Question: I am working in Access 2010 with user interface and a Microsoft SQL Server 2008 back-end where the database is stored.
A machine in my lab outputs results in the form of .csv files. These files are placed in a folder on the server. Currently, results are entered manually into the database. The goal is to have a program in access (VBA) that reads in the data in the files row by row and inserts each row of the file into a specific table in the database. I was instructed to us ADO objects to accomplish this.
My issue lies with trying to read in each row of the the delimited file. I was given a reference website <URL> but when I tried implementing the example under the subtitle and I get quite a few errors insisting methods were not found specifically at connection.Open. I want to obtain the values at each row and store them into temporary variables to pass to a stored procedure. the stored procedure is already created and the process to insert the new record is already created.
The code is a lower level function meaning it does not read in all the .csv files in the folder at one time. The function is given a file name by a higher level function and from that file name the function will read in each row from the specified file and store it in the table "tblICPMS". Here is a sample of what the .cvs file looks like when opened in excel
Here is my code:
'''
Public Function ImportICPMS(ThisFileName As String, ThisQueueID As Long, BatchID
As Long, InstrumentName As String, TechId As Long)
On Error GoTo HandleError
Const adOpenStatic = 3
Const adLockOptimistic = 3
Const adCmdText = &H0001
Dim obj_fso As Object
Dim objconnection As connection
Dim objRecordset As Recordset
Dim strpathtotextfile As String
'test if file exists (newpath is a public path to folder)'
Set obj_fso = CreateObject("Scripting.FileSystemObject")
If obj_fso.FileExists(NewPath & "" & ThisFileName) Then
Else
Err.Raise vbObjectError + 1000, "MyProjectName.MyObjectName", "file " & ThisFileName & " for " & InstrumentName & " not found" 'if false error is raised
End If
Set objconnection = CreateObject("ADODB.connection") 'create ADO objects'
Set objRecordset = CreateObject("ADODB.recordset")
strpathtotextfile = NewPath & "" 'path to folder where file resides'
objconnection.Open "Provider=SQLOLEDB.1;Data Source=strpathtotextfile;Extended Properties=;HDR = YES;FMT = Delimited"
objrecordset.Open "SELECT * FROM " & ThisFileName,objconnection, adOpenStatic, adLockOptimistic, adCmdText
Do Until objRecordset.EOF
'I do not know what Wscript.Echo means but I want to save the acquired values into
temp variables to pass them to a stored procedure that inserts them into the table'
Wscript.Echo objRecordset.Fields.Item("Sample Name")
Wscript.Echo objRecordset.Fields.Item("Date and Time Acquired")
Wscript.Echo objRecordset.Fields.Item("Element Full Name")
Wscript.Echo objRecordset.Fields.Item("Concentration")
Wscript.Echo objRecordset.Fields.Item("Units")
'code to insert rows into table would probably go here'
'code to clear out local objects would go here'
objRecordset.MoveNext
Loop
objRecordset.Close
objconnection.Close
'''
I did not include the rest of the code nor the stored procedure but I can if you anyone wants to see them. I wanted to just focus my inserted code on the part I was working on.
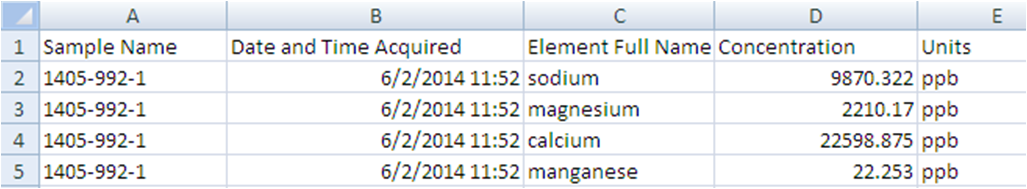
Answer: Your issue with methods not existing may be that it's not properly opening the CSV using that provider.
To my knowledge, SQLOLEDB.1 doesn't have this text reader functionality.
Try this, change:
'''
objconnection.Open "Provider=SQLOLEDB.1;Data Source=strpathtotextfile;Extended Properties=;HDR = YES;FMT = Delimited"
'''
To this,
'''
objconnection.Open "Provider=Microsoft.Jet.OLEDB.4.0;Data Source=strpathtotextfile;Extended Properties=""Text;HDR=YES;FMT=Delimited"""
'''
Update: noticed an issue with declarations:
'''
Dim objconnection As connection
Dim objRecordset As Recordset
'''
Should work as,
'''
Dim objconnection As Object
Dim objRecordset As Object
'''